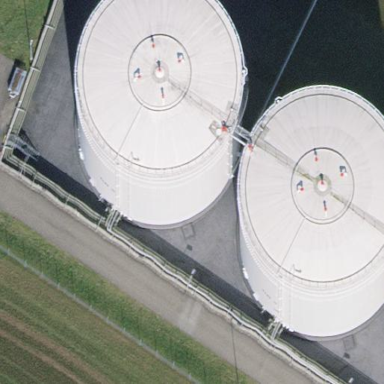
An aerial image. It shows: Storage tank building.